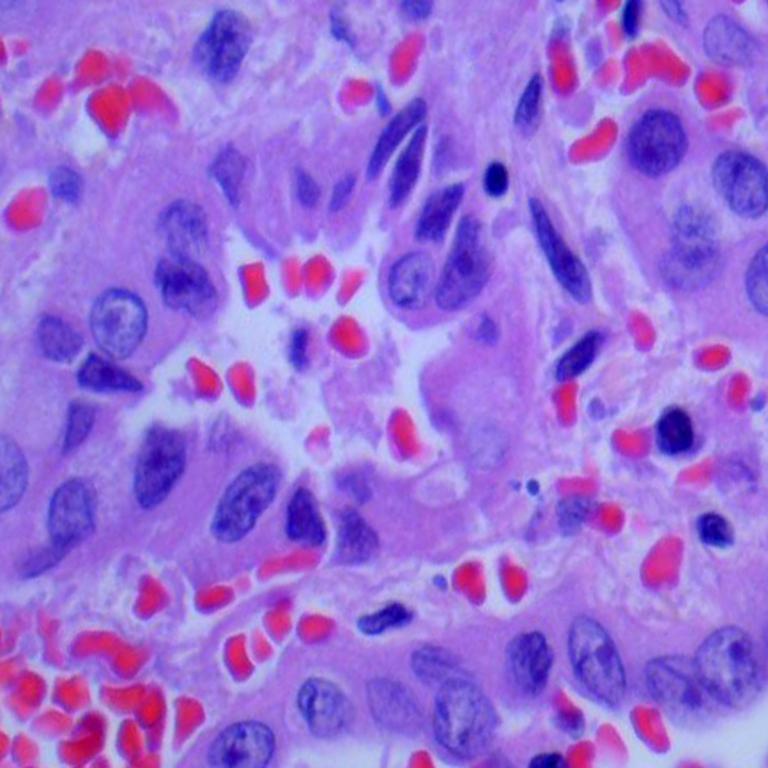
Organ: lung
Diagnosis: adenocarcinomas